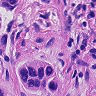
Metastatic tissue present: yes